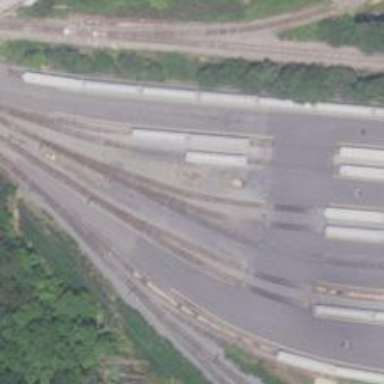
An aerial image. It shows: Railway yard.